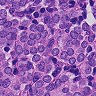
Metastatic tissue present: yes